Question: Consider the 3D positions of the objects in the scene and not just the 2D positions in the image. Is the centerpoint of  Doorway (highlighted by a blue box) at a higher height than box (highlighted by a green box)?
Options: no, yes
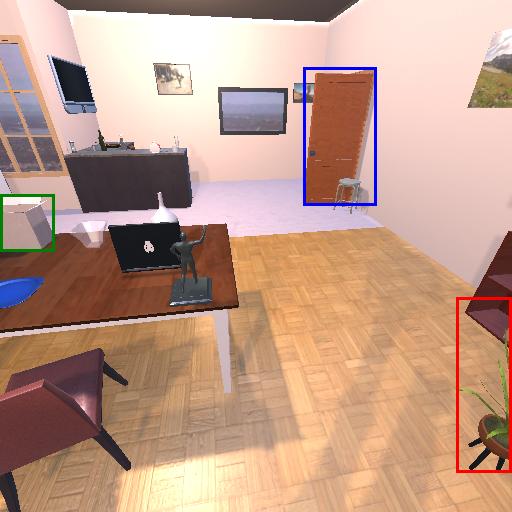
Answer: no